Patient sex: F
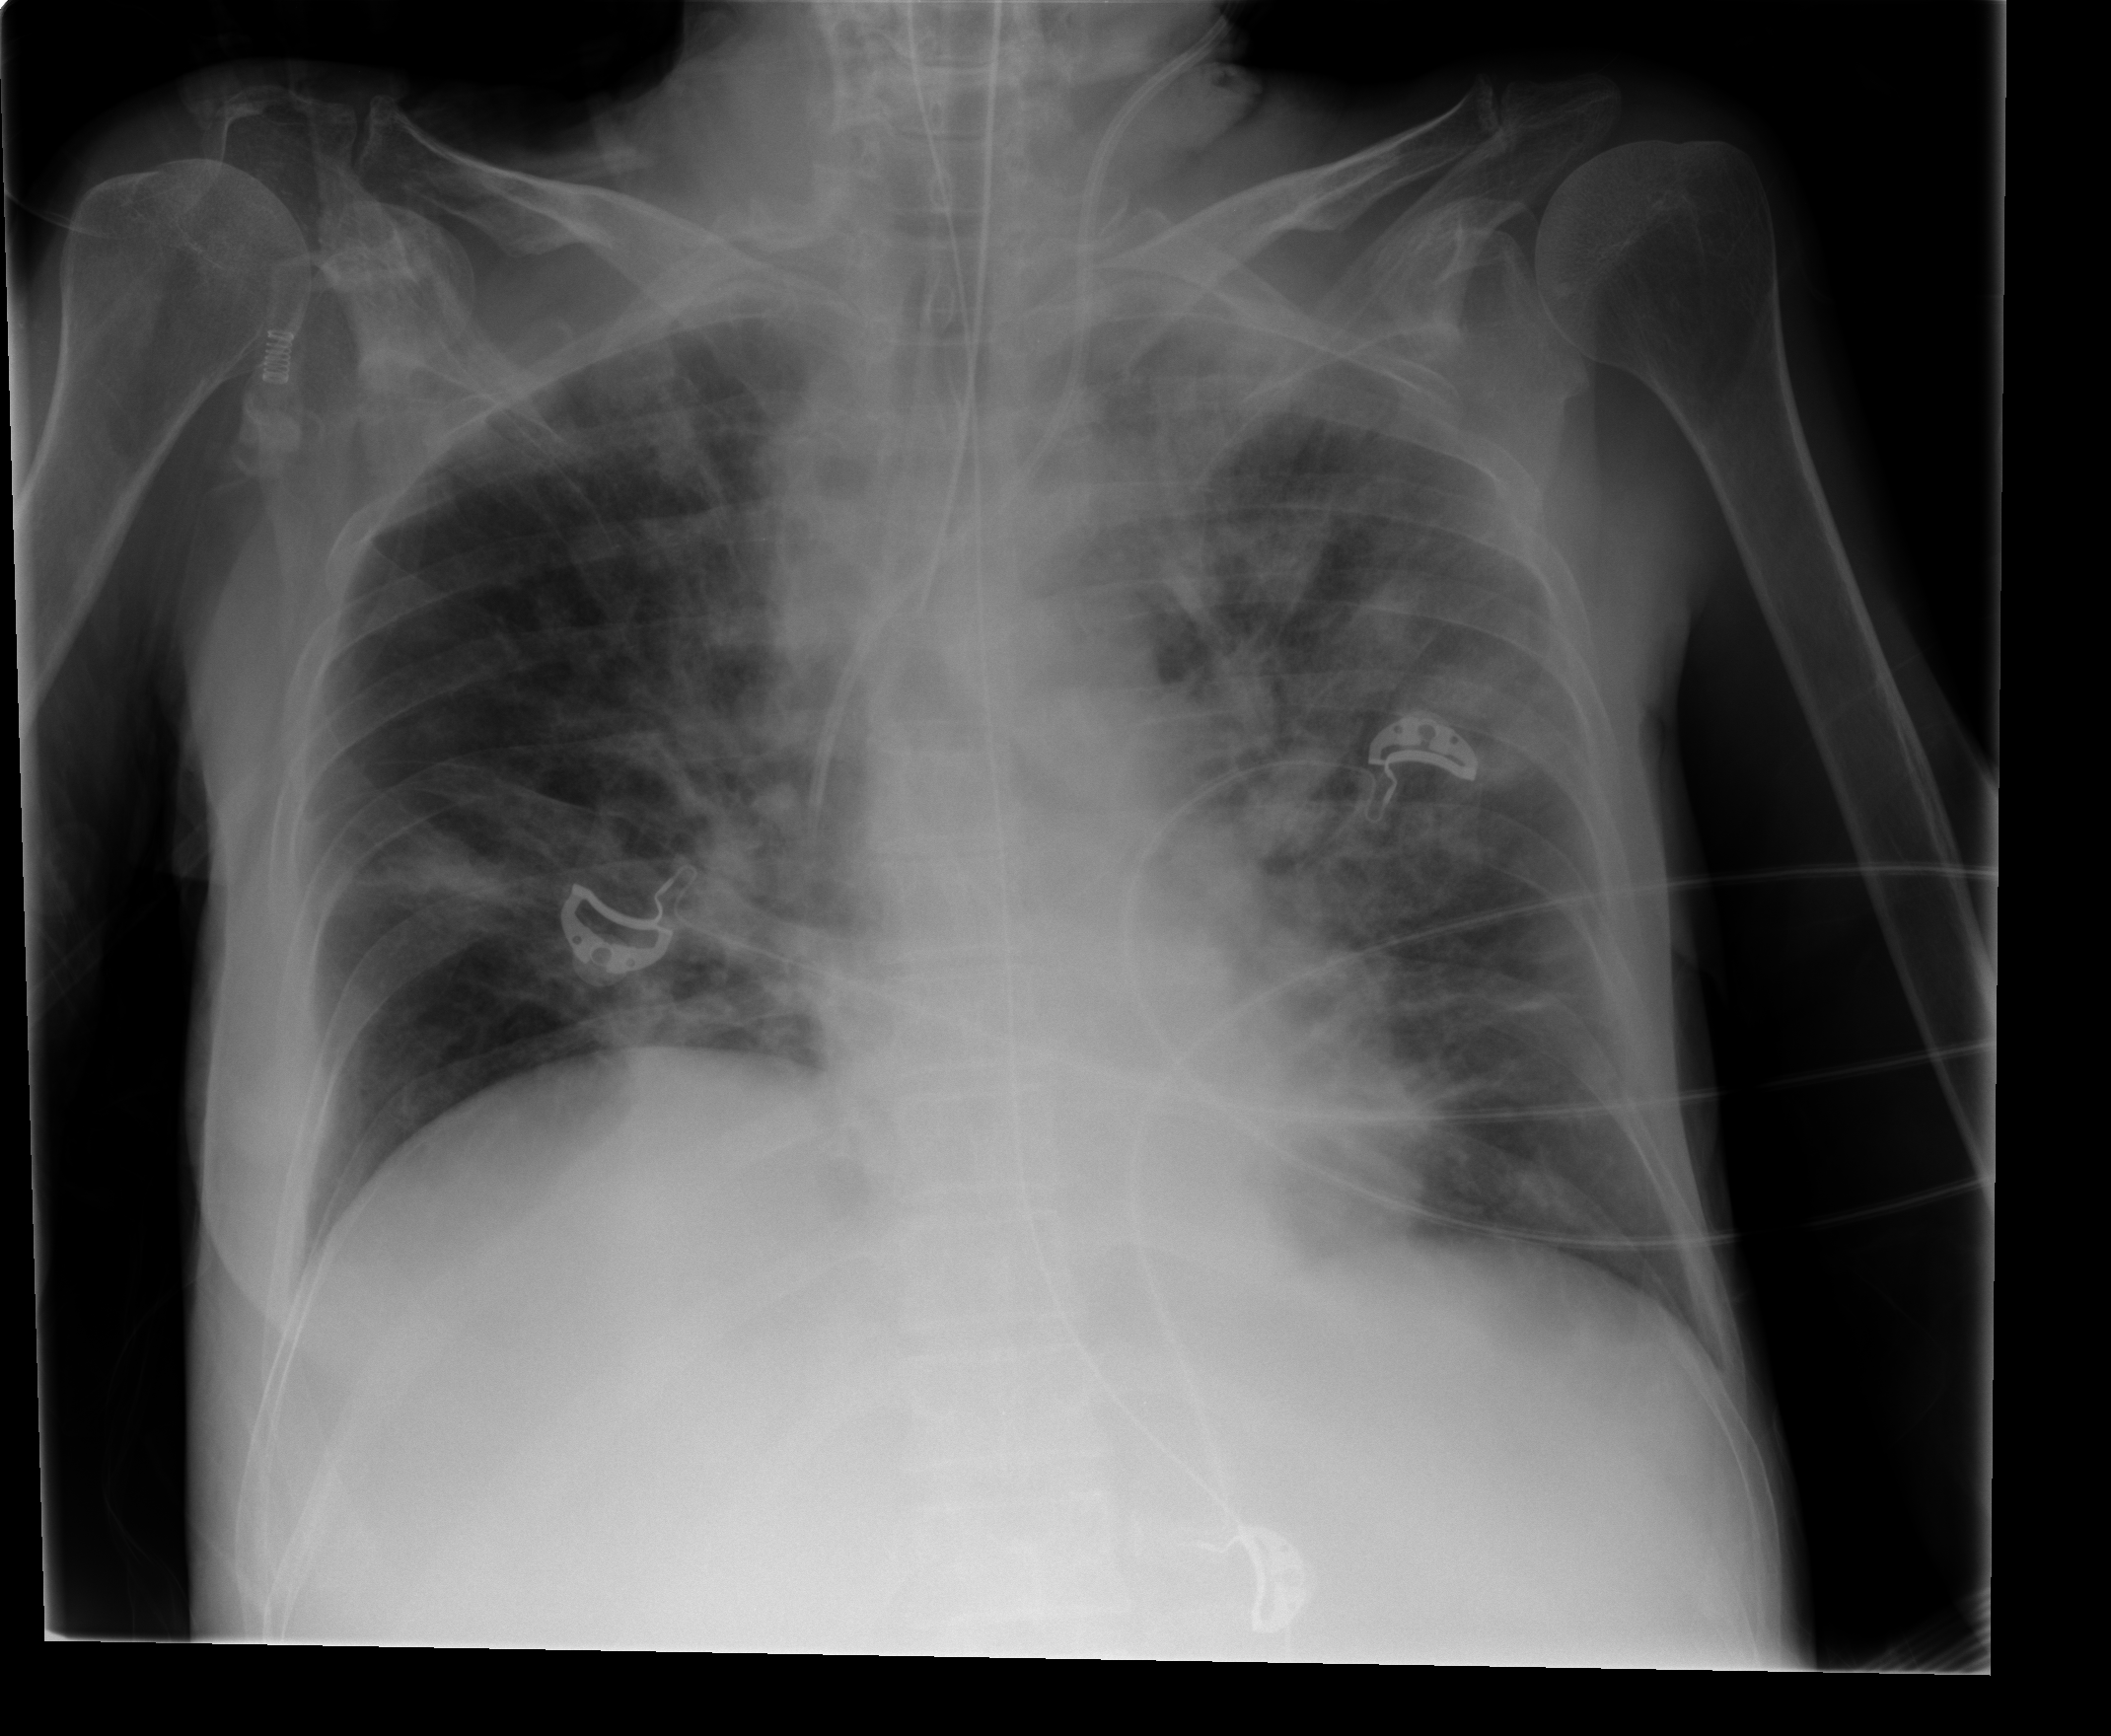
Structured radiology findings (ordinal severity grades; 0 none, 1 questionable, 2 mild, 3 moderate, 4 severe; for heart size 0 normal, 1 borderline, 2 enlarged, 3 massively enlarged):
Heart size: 0
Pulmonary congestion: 0
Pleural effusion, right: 0
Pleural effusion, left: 0
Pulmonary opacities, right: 3
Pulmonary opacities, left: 3
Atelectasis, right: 3
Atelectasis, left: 3